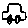
Label: car